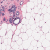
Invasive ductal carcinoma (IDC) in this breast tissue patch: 0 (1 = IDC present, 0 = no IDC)